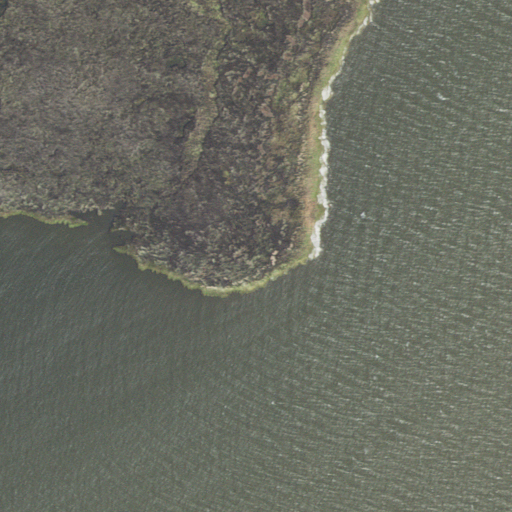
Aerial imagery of cape in North Carolina named Jacks Bay Point containing open water and herbaceous wetlands